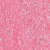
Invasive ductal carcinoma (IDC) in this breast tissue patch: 0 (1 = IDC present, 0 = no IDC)